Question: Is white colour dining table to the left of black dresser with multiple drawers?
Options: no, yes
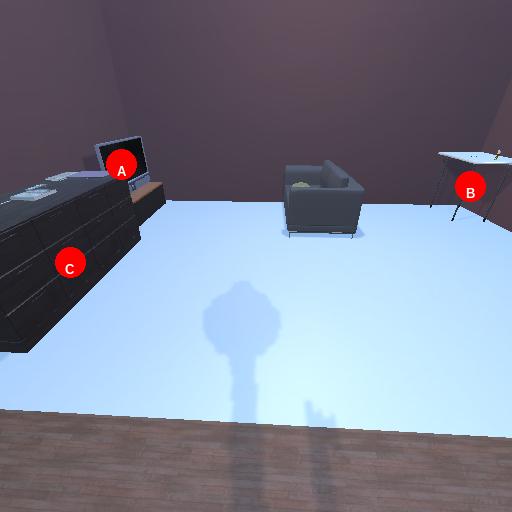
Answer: no